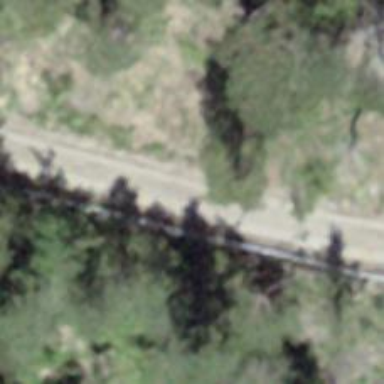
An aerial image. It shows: Gravel track with grade 2 quality.